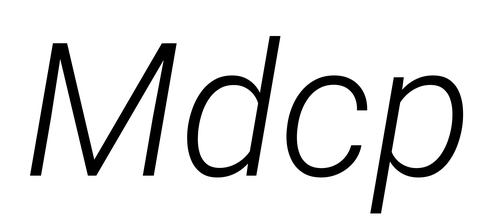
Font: Roboto-Italic_Light_Italic